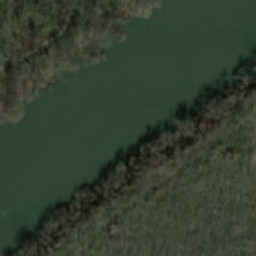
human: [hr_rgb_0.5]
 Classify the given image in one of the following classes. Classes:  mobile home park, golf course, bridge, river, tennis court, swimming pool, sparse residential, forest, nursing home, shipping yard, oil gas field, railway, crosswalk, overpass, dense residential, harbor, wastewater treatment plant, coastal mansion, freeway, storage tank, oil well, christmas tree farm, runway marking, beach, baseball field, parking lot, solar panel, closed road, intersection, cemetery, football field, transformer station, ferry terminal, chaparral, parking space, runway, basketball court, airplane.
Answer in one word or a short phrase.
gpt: river